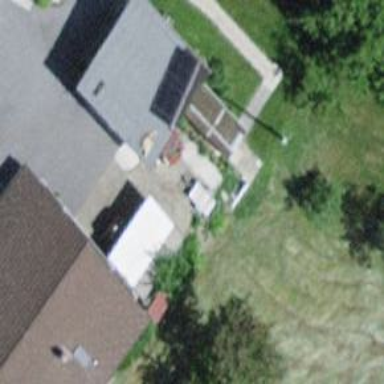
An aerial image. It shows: Garage building.